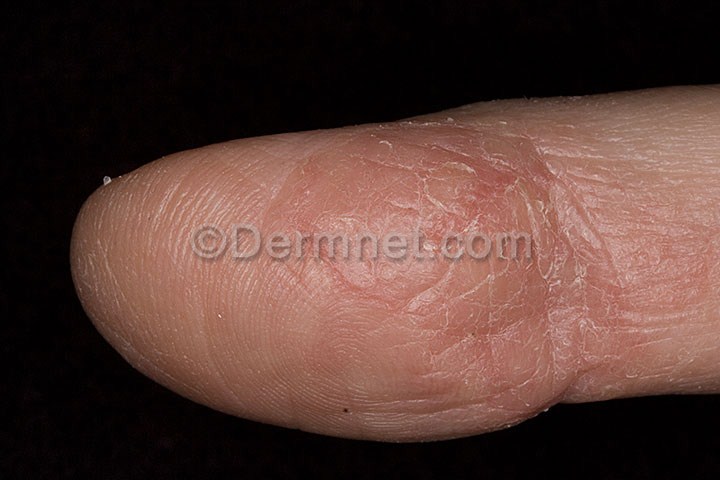
Disease: Eczema Photos